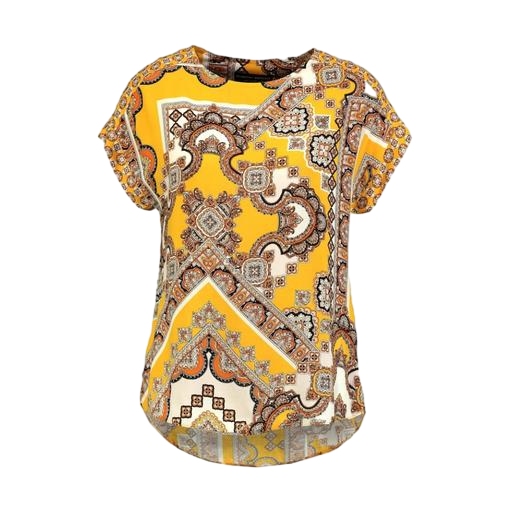
multicolor floral-print t-shirt only macy, yellow abstract print t-shirt, short-sleeve top only macy, white background